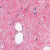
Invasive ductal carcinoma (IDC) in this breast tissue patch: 0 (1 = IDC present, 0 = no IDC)